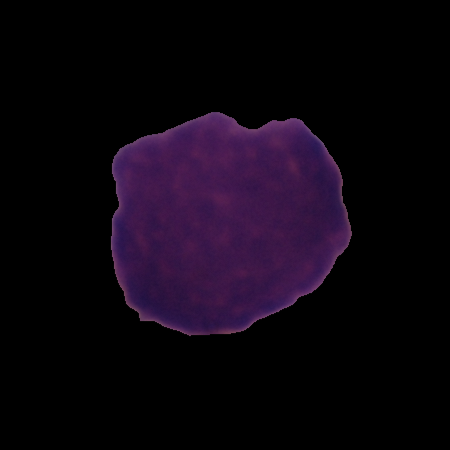
Label: healthy